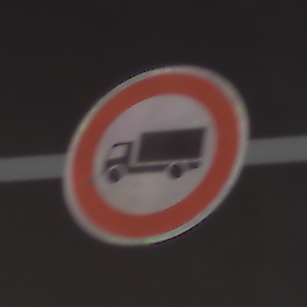
Verkehrszeichen: VerbotFuerKraftfahrzeugeUeberDreiKommaFuenfTonnen
Umgebung: Outdoor, Urban
Tageszeit: Night
Wetter: PartlyCloudy
Licht: Artificial
Jahreszeit: NotSpecified
Kontrast: HighContrast